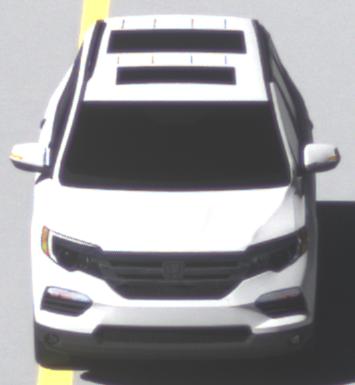
Make: Honda
Model: Pilot
Detailed model: 3
Model produced from: 2015
Model produced until: 2022
Doors: 5
Color: white
Road condition: dry road
Daytime: midday
Contrast: high contrast